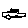
Label: car